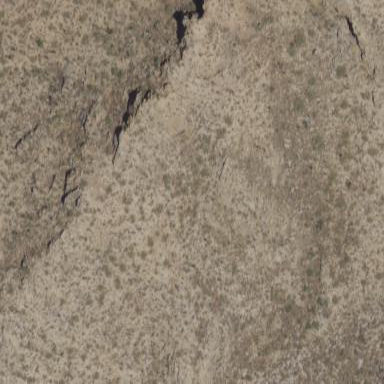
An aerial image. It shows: Landscape of bare rock.